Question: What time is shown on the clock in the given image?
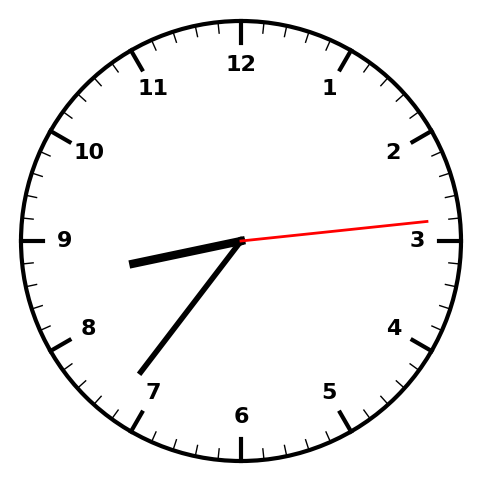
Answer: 08:36:14